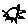
Label: sun